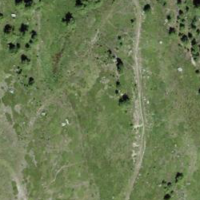
EUNIS habitat code: 26
Species observed at this site:
Silene acaulis